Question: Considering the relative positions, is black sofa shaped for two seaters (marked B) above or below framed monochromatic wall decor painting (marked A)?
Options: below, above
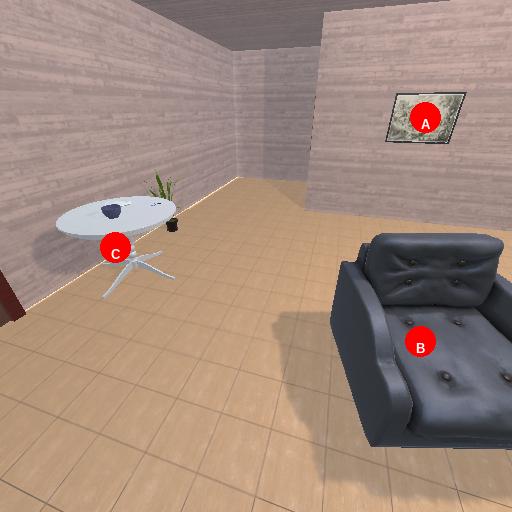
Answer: below